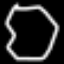
Label: octagon